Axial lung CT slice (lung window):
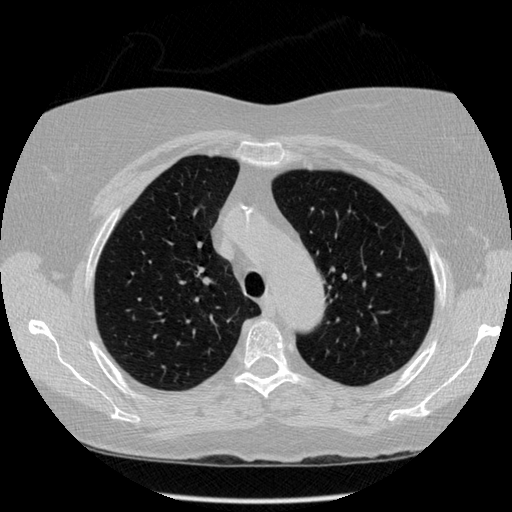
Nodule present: no